Question: I decompiled a jar, imported the files into eclipse, and edited a few key java files. Whenever i try to export however, it gives me a
'''
"JAR creation failed. See details for additional information. UHC-2.4.1/META-INF/MANIFEST.MF was replaced by the generated MANIFEST.MF and is no longer in the JAR. uk/co/eluinhost/UltraHardcore/features/core [in UHC-2.4.1] is not on its project's build path Unable to get package fragment root: UHC-2.4.1/uk/co/eluinhost/UltraHardcore/features/core/GoldenHeads.java uk/co/eluinhost/UltraHardcore/features/core [in UHC-2.4.1] is not on its project's build path" error.
'''
I have searched far and wide for a solution, but have nor found one. I have tried refreshing the project etc, and all the necessary libraries are specified. Please help? Additional information: If I edit any other class (just add a space then delete it and then save) that class gets added to the error message as well.
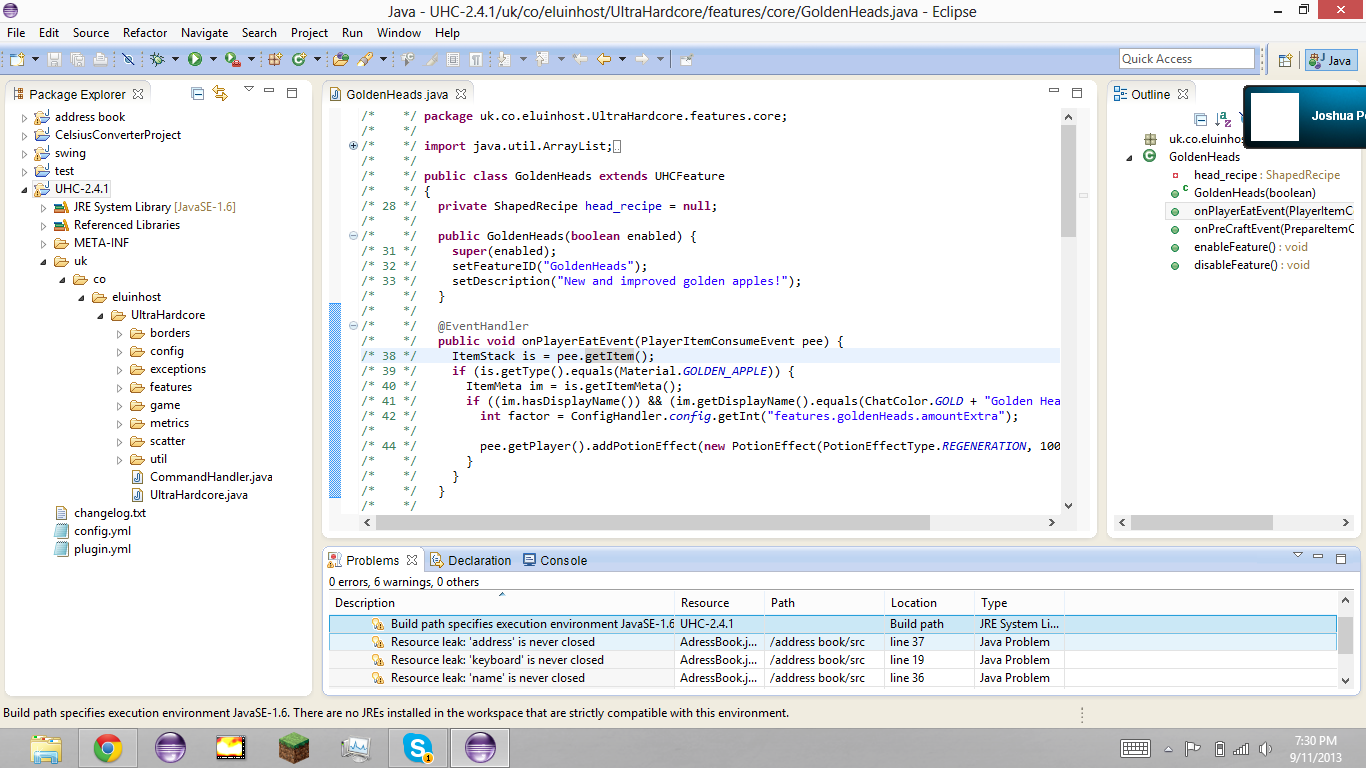
Answer: There are two issues:
1. It looks like you have the MANIFEST.MF file (UHC-2.4.1/META-INF/MANIFEST.MF ) so just when you are exporting the jar file select the option for existing manifest file and point it to UHC-2.4.1/META-INF/MANIFEST.MF .
2. You are missing a jar file (download the UHC-2.4.1.jar from here and and add it to class path.
I know you wrote that you have all the "necessary libraries" but make sure you have added them to your class path.